Question: I am trying to learn how to use Netty to build a MITM proxy. My goal is for the proxy to handle both HTTP and HTTPS on the same port. For simplicity, the proxy will only respond with a hello-world message for any inbound message. I did a lot of study, but I am still having trouble to achieve my goal.
Below are relevant codes that I wrote.
'''
// HTTP/HTTPS proxy service handler
public class InboundFrontHandler extends ByteToMessageDecoder {
private static final HttpResponse CONNECT_RESPONSE = new DefaultHttpResponse( HttpVersion.HTTP_1_1,
new HttpResponseStatus( 200, "Connection established") );
@Override
protected void decode( ChannelHandlerContext context, ByteBuf in, List<Object> out ) {
log.info("Decoding message.");
// Will use the first five bytes to detect a protocol.
if (in.readableBytes() < 5) {
return;
}
log.info("Received message: {}", in.toString(StandardCharsets.UTF_8));
ChannelPipeline pipeline = context.pipeline();
if (SslHandler.isEncrypted( in ) ) {
log.info("message is encrypted.");
if( pipeline.get( SSL_HANDLER ) == null ) { // SSL_HANDLER: String
log.info("no ssl handler available.");
if( pipeline.get( HTTP_CODEC_HANDLER ) == null ) { // HTTP_CODEC_HANDLER: String
log.info("no http codec available");
pipeline.addLast(SSL_HANDLER, getSslHandler());
pipeline.addLast( HTTP_CODEC_HANDLER, new HttpServerCodec());
pipeline.addLast( DEFLATER_HANDLER, new HttpContentCompressor()); // DEFLATER_HANDLER: String
} else {
log.info("http codec available");
pipeline.addBefore( HTTP_CODEC_HANDLER, SSL_HANDLER, getSslHandler());
}
}
} else {
log.info("message is not encrypted");
if( pipeline.get( HTTP_CODEC_HANDLER ) == null ) {
pipeline.addLast( HTTP_CODEC_HANDLER, new HttpServerCodec());
pipeline.addLast( DEFLATER_HANDLER, new HttpContentCompressor());
}
if( isConnect( in ) ) {
context.write( CONNECT_RESPONSE );
log.info("responded CONNECT method with {}", CONNECT_RESPONSE);
return;
}
}
if( pipeline.get(HW_HANDLER) == null) { // HW_HANDLER: String
pipeline.addLast( HW_HANDLER, new HttpHandler());
}
}
private boolean isConnect(ByteBuf in) {
int magic1 = in.getUnsignedByte(in.readerIndex());
int magic2 = in.getUnsignedByte(in.readerIndex() + 1);
return magic1 == 'C' && magic2 == 'O';
}
private SslHandler getSslHandler() { // get a SslHandler with a self signed certificate in keystore
SSLEngine engine = null;
try {
engine = SslContextFactory.createServerSslContext().createSSLEngine();
engine.setUseClientMode(false);
} catch (Exception e) {
e.printStackTrace();
}
return new SslHandler(engine);
}
}
// Dummy hello-world response generator
public class HttpHandler extends ChannelHandlerAdapter {
private static final Logger log = LoggerFactory.getLogger( HttpHandler.class );
@Override
public void channelReadComplete( ChannelHandlerContext context ) {
context.flush();
}
@Override
public void channelRead( ChannelHandlerContext context, Object message ) {
if( message instanceof HttpRequest ) {
HttpRequest request = (HttpRequest) message;
log.info(request.toString());
HttpResponse response = helloWorldResponse();
log.info( response.toString() );
context.write( response );
}
}
@Override
public void exceptionCaught(ChannelHandlerContext ctx, Throwable cause) throws Exception {
cause.printStackTrace();
ctx.close();
}
private HttpResponse helloWorldResponse() {
byte[] content = "Hello, World".getBytes(StandardCharsets.UTF_8);
FullHttpResponse response = new DefaultFullHttpResponse(HttpVersion.HTTP_1_1,
HttpResponseStatus.OK, Unpooled.wrappedBuffer( content ));
response.headers().set( HttpHeaders.Names.CONTENT_TYPE, "text/plain");
response.headers().set( HttpHeaders.Names.CONTENT_LENGTH, response.content().readableBytes());
response.headers().set(HttpHeaders.Names.CONNECTION, HttpHeaders.Values.KEEP_ALIVE);
return response;
}
}
// Server bootstrap
public class HttpServer {
final int port = 1119;
public void run() throws InterruptedException {
EventLoopGroup bossGroup = new NioEventLoopGroup();
EventLoopGroup workerGroup = new NioEventLoopGroup();
try {
ServerBootstrap b = new ServerBootstrap();
b.option(ChannelOption.SO_BACKLOG, 1024);
b.group(bossGroup, workerGroup)
.channel(NioServerSocketChannel.class)
.childHandler(new ChannelInitializer<SocketChannel>() {
@Override
public void initChannel(SocketChannel ch) throws Exception {
ch.pipeline().addLast(new InboundFrontHandler());
}
});
Channel ch = b.bind(port).sync().channel();
ch.closeFuture().sync();
} finally {
bossGroup.shutdownGracefully();
workerGroup.shutdownGracefully();
}
}
}
'''
When I ran the proxy, and typed url 'https://www.google.com' in Chrome, I got the following logs:
'''
2014-10-19/22:01:25.139 [nioEventLoopGroup-3-1] DEBUG i.n.u.ResourceLeakDetector.debug(): -Dio.netty.leakDetectionLevel: simple
2014-10-19/22:01:25.147 [nioEventLoopGroup-3-1] INFO c.t.n.p.InboundFrontHandler.decode(): Decoding message.
2014-10-19/22:01:25.149 [nioEventLoopGroup-3-1] INFO c.t.n.p.InboundFrontHandler.decode(): Received message: CONNECT www.google.com:443 HTTP/1.1
Host: www.google.com
Proxy-Connection: keep-alive
User-Agent: Mozilla/5.0 (Macintosh; Intel Mac OS X 10_9_5) AppleWebKit/537.36 (KHTML, like Gecko) Chrome/38.0.2125.104 Safari/537.36
2014-10-19/22:01:25.151 [nioEventLoopGroup-3-1] INFO c.t.n.p.InboundFrontHandler.decode(): message is not encrypted
2014-10-19/22:01:25.168 [nioEventLoopGroup-3-1] DEBUG i.n.u.i.JavassistTypeParameterMatcherGenerator.debug(): Generated: io.netty.util.internal.__matchers__.io.netty.handler.codec.http.HttpRequestMatcher
2014-10-19/22:01:25.169 [nioEventLoopGroup-3-1] DEBUG i.n.u.i.JavassistTypeParameterMatcherGenerator.debug(): Generated: io.netty.util.internal.__matchers__.io.netty.handler.codec.http.HttpObjectMatcher
2014-10-19/22:01:25.171 [nioEventLoopGroup-3-1] INFO c.t.n.p.InboundFrontHandler.decode(): responded CONNECT method with DefaultHttpResponse(decodeResult: success)
HTTP/1.1 200 Connection established
2014-10-19/22:01:55.129 [nioEventLoopGroup-3-1] INFO c.t.n.p.InboundFrontHandler.decode(): Decoding message.
2014-10-19/22:01:55.129 [nioEventLoopGroup-3-1] INFO c.t.n.p.InboundFrontHandler.decode(): Received message: CONNECT www.google.com:443 HTTP/1.1
Host: www.google.com
Proxy-Connection: keep-alive
User-Agent: Mozilla/5.0 (Macintosh; Intel Mac OS X 10_9_5) AppleWebKit/537.36 (KHTML, like Gecko) Chrome/38.0.2125.104 Safari/537.36
2014-10-19/22:01:55.129 [nioEventLoopGroup-3-1] INFO c.t.n.p.InboundFrontHandler.decode(): message is not encrypted
2014-10-19/22:01:55.134 [nioEventLoopGroup-3-1] WARN i.n.c.DefaultChannelPipeline.warn(): An exceptionCaught() event was fired, and it reached at the tail of the pipeline. It usually means the last handler in the pipeline did not handle the exception.
io.netty.handler.codec.DecoderException: java.lang.IllegalArgumentException: Duplicate handler name: deflater
at io.netty.handler.codec.ByteToMessageDecoder.callDecode(ByteToMessageDecoder.java:258) ~[netty-all-5.0.0.Alpha1.jar:5.0.0.Alpha1]
at io.netty.handler.codec.ByteToMessageDecoder.channelInactive(ByteToMessageDecoder.java:191) ~[netty-all-5.0.0.Alpha1.jar:5.0.0.Alpha1]
at io.netty.channel.ChannelHandlerInvokerUtil.invokeChannelInactiveNow(ChannelHandlerInvokerUtil.java:46) ~[netty-all-5.0.0.Alpha1.jar:5.0.0.Alpha1]
at io.netty.channel.DefaultChannelHandlerInvoker.invokeChannelInactive(DefaultChannelHandlerInvoker.java:77) [netty-all-5.0.0.Alpha1.jar:5.0.0.Alpha1]
at io.netty.channel.DefaultChannelHandlerContext.fireChannelInactive(DefaultChannelHandlerContext.java:299) [netty-all-5.0.0.Alpha1.jar:5.0.0.Alpha1]
at io.netty.channel.DefaultChannelPipeline.fireChannelInactive(DefaultChannelPipeline.java:827) [netty-all-5.0.0.Alpha1.jar:5.0.0.Alpha1]
at io.netty.channel.AbstractChannel$AbstractUnsafe$5.run(AbstractChannel.java:544) [netty-all-5.0.0.Alpha1.jar:5.0.0.Alpha1]
at io.netty.util.concurrent.SingleThreadEventExecutor.runAllTasks(SingleThreadEventExecutor.java:318) [netty-all-5.0.0.Alpha1.jar:5.0.0.Alpha1]
at io.netty.channel.nio.NioEventLoop.run(NioEventLoop.java:353) [netty-all-5.0.0.Alpha1.jar:5.0.0.Alpha1]
at io.netty.util.concurrent.SingleThreadEventExecutor$5.run(SingleThreadEventExecutor.java:794) [netty-all-5.0.0.Alpha1.jar:5.0.0.Alpha1]
at java.lang.Thread.run(Thread.java:745) [na:1.7.0_72]
Caused by: java.lang.IllegalArgumentException: Duplicate handler name: deflater
at io.netty.channel.DefaultChannelPipeline.checkDuplicateName(DefaultChannelPipeline.java:949) [netty-all-5.0.0.Alpha1.jar:5.0.0.Alpha1]
at io.netty.channel.DefaultChannelPipeline.addLast(DefaultChannelPipeline.java:141) [netty-all-5.0.0.Alpha1.jar:5.0.0.Alpha1]
at io.netty.channel.DefaultChannelPipeline.addLast(DefaultChannelPipeline.java:130) [netty-all-5.0.0.Alpha1.jar:5.0.0.Alpha1]
at com.tao.netty.proxy.InboundFrontHandler.decode(InboundFrontHandler.java:66) ~[main/:na]
at io.netty.handler.codec.ByteToMessageDecoder.callDecode(ByteToMessageDecoder.java:227) ~[netty-all-5.0.0.Alpha1.jar:5.0.0.Alpha1]
... 10 common frames omitted
'''
There are a few things that I don't understand. First, as you can see from the logs, the browser retried the 'CONNECT' request, indicating that it didn't treat the 'CONNECT_RESPONSE' that the proxy sent back as a success for its last CONNECT request. Second, the code gave this exception message:
'''
Caused by: java.lang.IllegalArgumentException: Duplicate handler name: deflater
'''
which was thrown from the following block:
'''
if( pipeline.get( HTTP_CODEC_HANDLER ) == null ) {
pipeline.addLast( HTTP_CODEC_HANDLER, new HttpServerCodec());
pipeline.addLast( DEFLATER_HANDLER, new HttpContentCompressor()); // <<< throws duplicate name exception after second CONNECT request
}
'''
It looks like 'HTTP_CODEC_HANDLER' somehow become null but 'DEFLATER_HANDLER' doesn't upon second CONNECT request, which is very confusing to me.
Third, while Chrome was retrying, its address bar had this string: 'data:,'. It looks to me that Chrome is expecting some data from the response to the CONNECT request. Why?
I know this post is a lot to take. So, thank you very much for reading.
Below is a snapshot of the 'data:,' thing from Chrome:

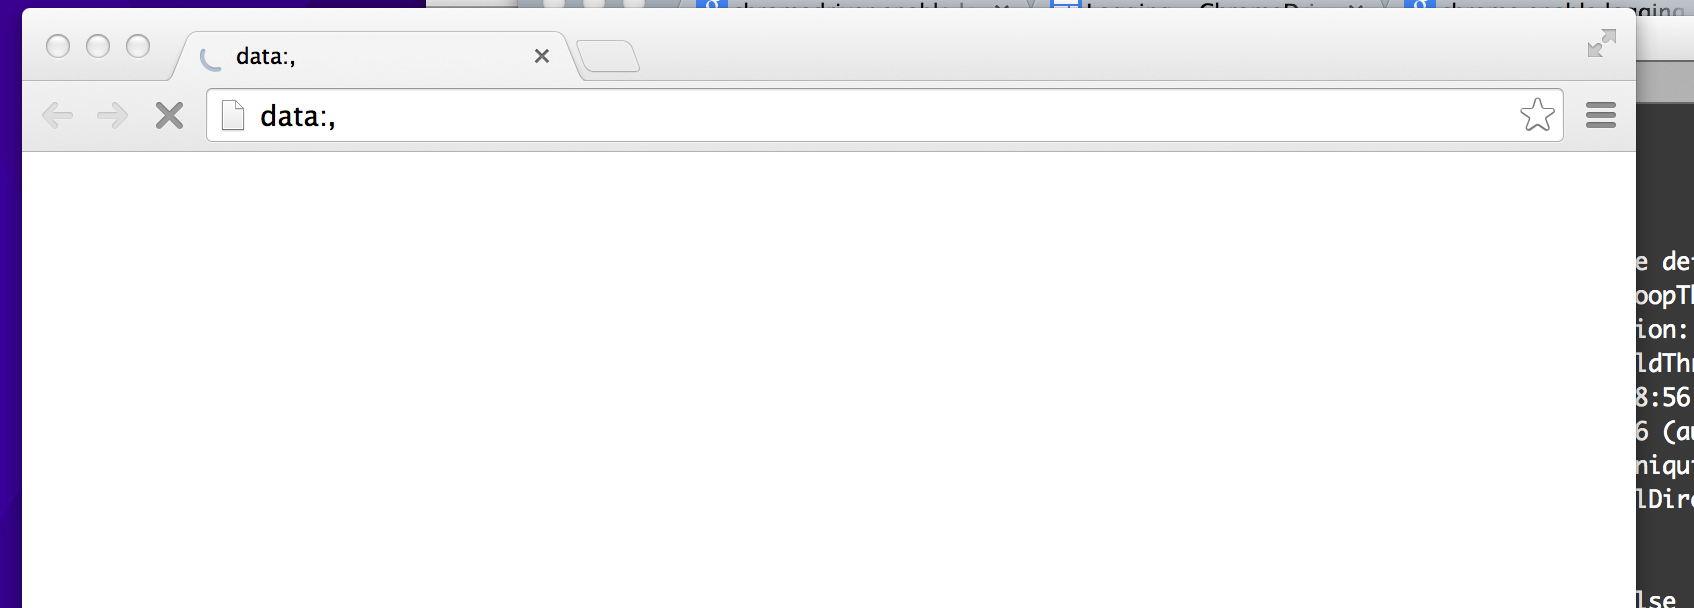
Answer: actually you are writing into the pipeline with other handlers ahead of it. So if you add this piece of code in the 'InboundFrontHandler'
'''
log.info(context.pipeline().toMap());
context.writeAndFlush(CONNECT_RESPONSE).addListener(new ChannelFutureListener() {
@Override
public void operationComplete(ChannelFuture future) throws Exception {
log.info("WriteandFlush : " + future.isSuccess());
}
});
the output would be
INFO test.InboundFrontHandler - {InboundFrontHandler#0=test.InboundFrontHandler@1f060469, HttpRequestDecoder#0=io.netty.handler.codec.http.HttpRequestDecoder@1c3c34f6, HttpResponseEncoder#0=io.netty.handler.codec.http.HttpResponseEncoder@7333cf2a, DEFLATER_HANDLER=io.netty.handler.codec.http.HttpContentCompressor@3d7fa45b}
INFO test.InboundFrontHandler - WriteandFlush : false
'''
I suggest reading up on the examples : <URL>
cos there are quite some mistakes regarding pipelines and how handlers are used and how writes are done. For example without flush the data wont be transferred.
Chrome sent another Connect request cos it did not receive the http 200 response. Another suggestion use 'curl' to understand exactly what data is being sent across and received makes debugging a lot easier
Sample :
'curl -x 127.0.0.1:1119 "https://www.google.com/" --trace -'